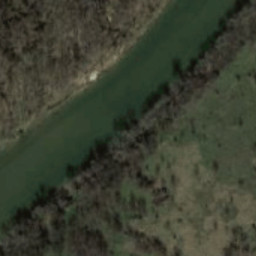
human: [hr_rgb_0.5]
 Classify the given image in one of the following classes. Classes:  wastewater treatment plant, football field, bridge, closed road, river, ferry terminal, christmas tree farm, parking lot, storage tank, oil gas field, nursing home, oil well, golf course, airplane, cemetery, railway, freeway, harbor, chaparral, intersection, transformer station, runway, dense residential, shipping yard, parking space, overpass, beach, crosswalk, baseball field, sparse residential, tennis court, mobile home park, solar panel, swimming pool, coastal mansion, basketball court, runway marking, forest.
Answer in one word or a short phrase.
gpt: river